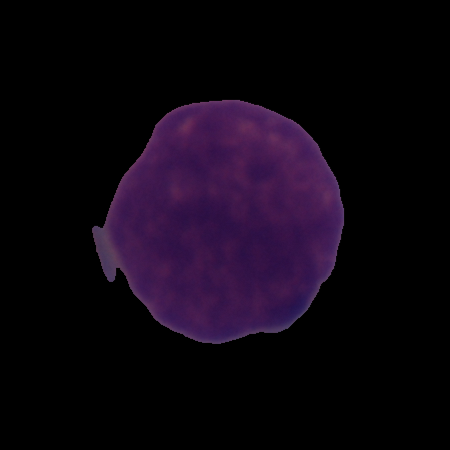
Label: cancer